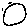
Label: moon